Aerial crown-view tile of a tropical tree (Barro Colorado Island, Panama), acquired 20250414:
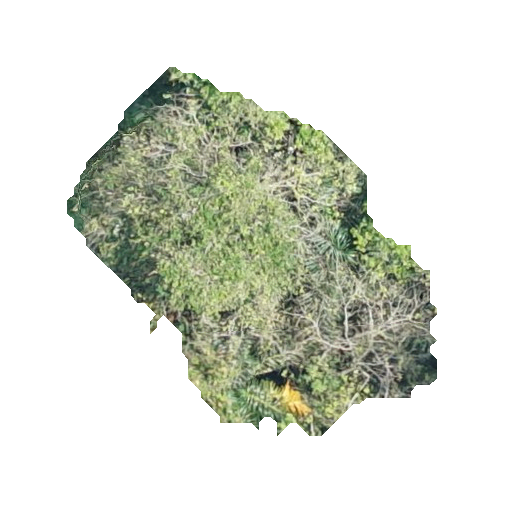
Species: Luehea seemannii
GBIF accepted scientific name: Luehea seemannii
Crown area: 122.594 m²